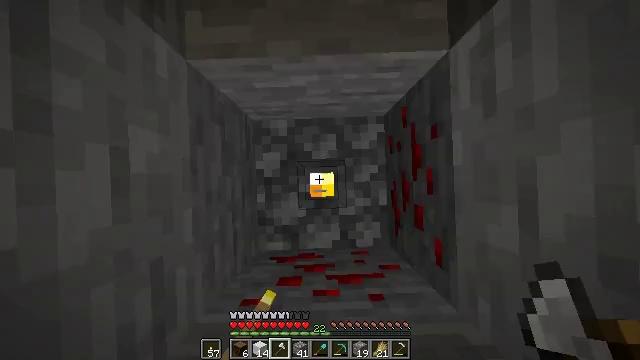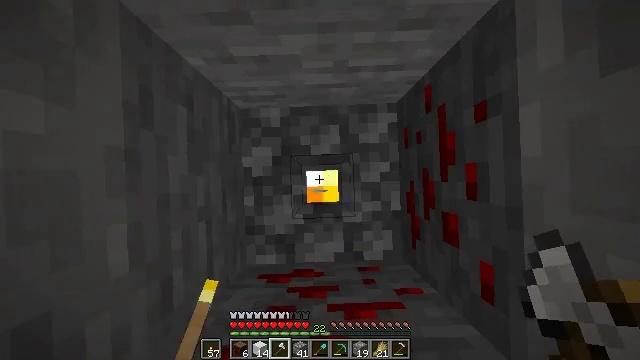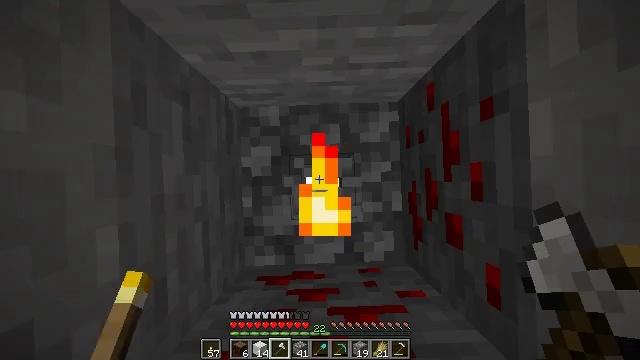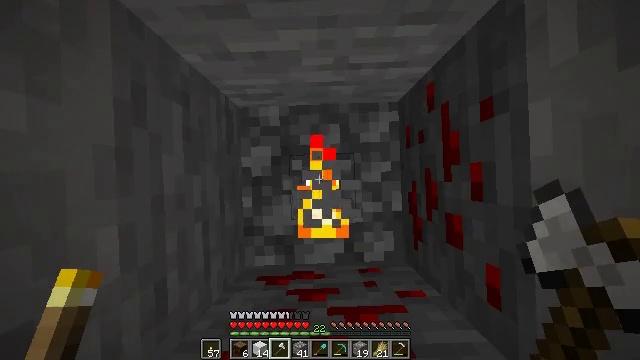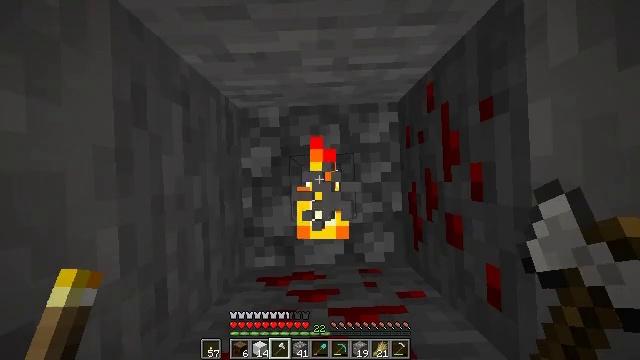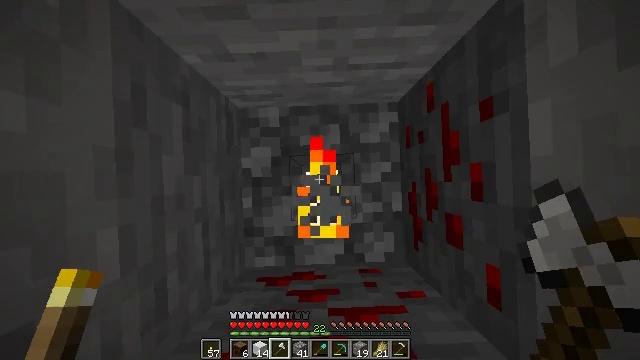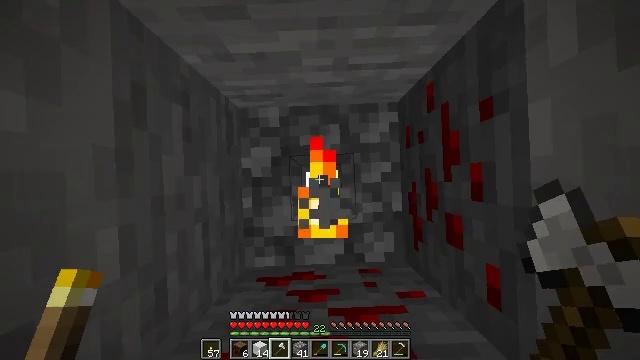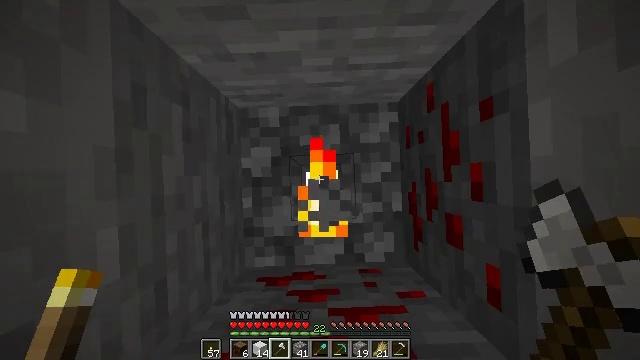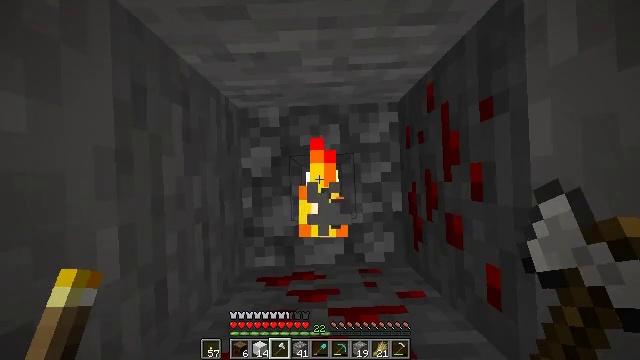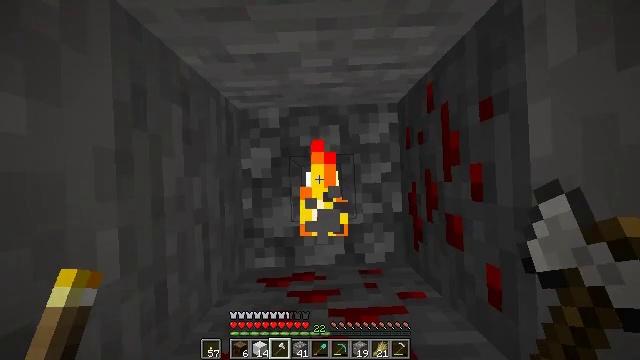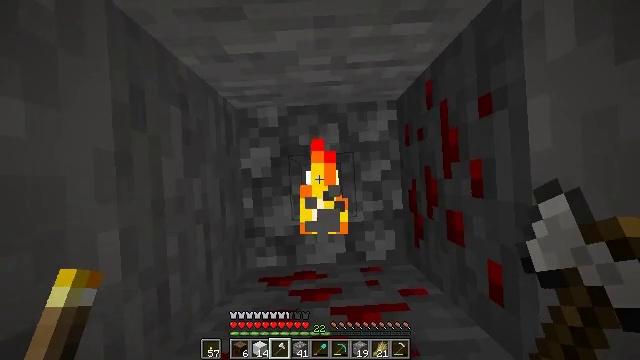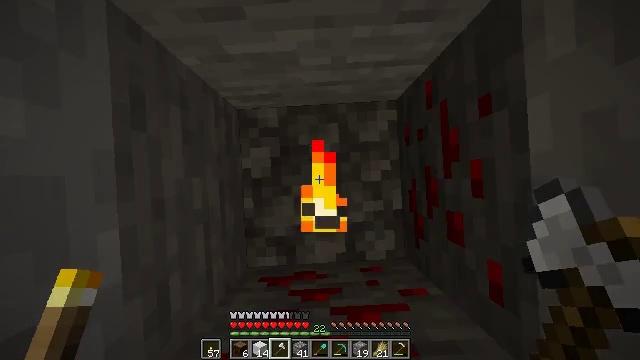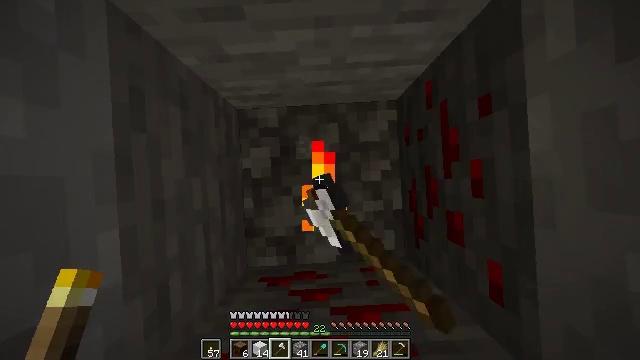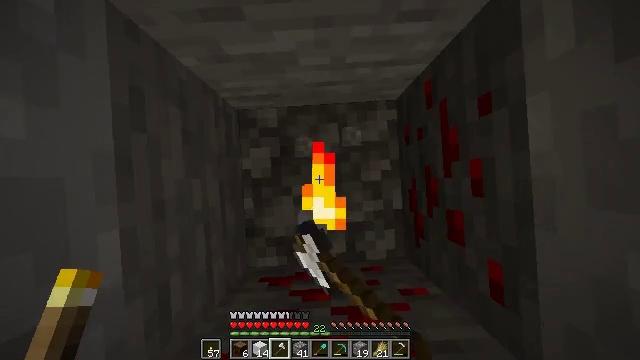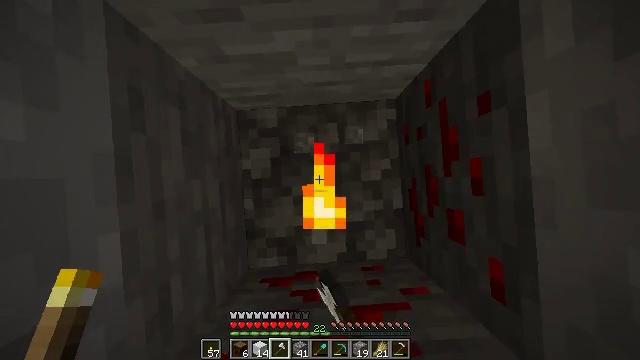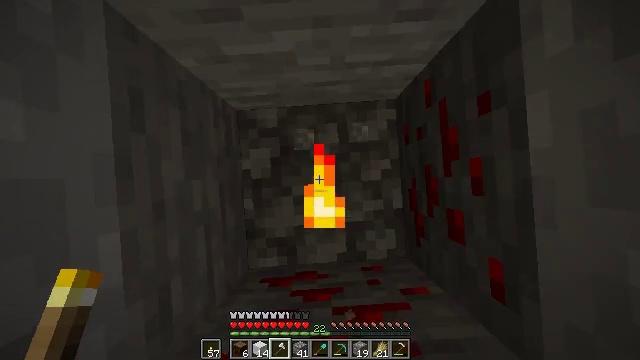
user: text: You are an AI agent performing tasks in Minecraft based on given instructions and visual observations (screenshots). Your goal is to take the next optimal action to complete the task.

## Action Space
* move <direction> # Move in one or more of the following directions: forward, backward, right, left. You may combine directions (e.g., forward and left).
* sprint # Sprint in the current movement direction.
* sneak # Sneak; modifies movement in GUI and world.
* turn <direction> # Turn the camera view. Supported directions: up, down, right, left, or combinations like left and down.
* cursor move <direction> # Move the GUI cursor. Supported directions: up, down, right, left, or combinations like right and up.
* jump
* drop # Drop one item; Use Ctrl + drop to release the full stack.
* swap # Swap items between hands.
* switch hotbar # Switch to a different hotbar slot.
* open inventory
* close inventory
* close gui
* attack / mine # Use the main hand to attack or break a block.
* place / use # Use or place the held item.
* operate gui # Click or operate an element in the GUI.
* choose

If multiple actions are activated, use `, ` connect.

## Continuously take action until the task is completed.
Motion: motion action
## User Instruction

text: Gather the torch from its position.
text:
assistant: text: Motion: no_op
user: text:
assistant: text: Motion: no_op
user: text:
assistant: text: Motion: no_op
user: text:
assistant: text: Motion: no_op
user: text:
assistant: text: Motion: no_op
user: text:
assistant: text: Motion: no_op
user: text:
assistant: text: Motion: no_op
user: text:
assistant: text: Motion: no_op
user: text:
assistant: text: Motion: no_op
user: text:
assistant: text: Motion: turn down
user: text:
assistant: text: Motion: attack / mine
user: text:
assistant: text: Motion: attack / mine
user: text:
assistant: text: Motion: attack / mine
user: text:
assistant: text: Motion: no_op
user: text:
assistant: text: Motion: no_op
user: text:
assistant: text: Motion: no_op